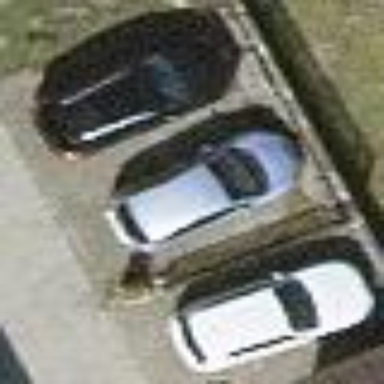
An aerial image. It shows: Street-side parking area.